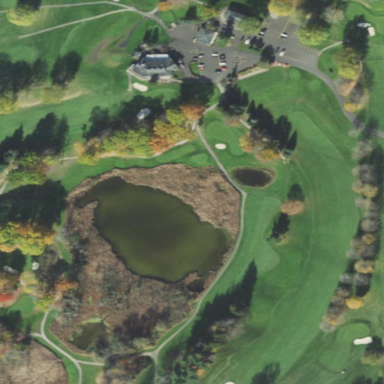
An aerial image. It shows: Water hazard in golf course. The hazard is natural water feature.